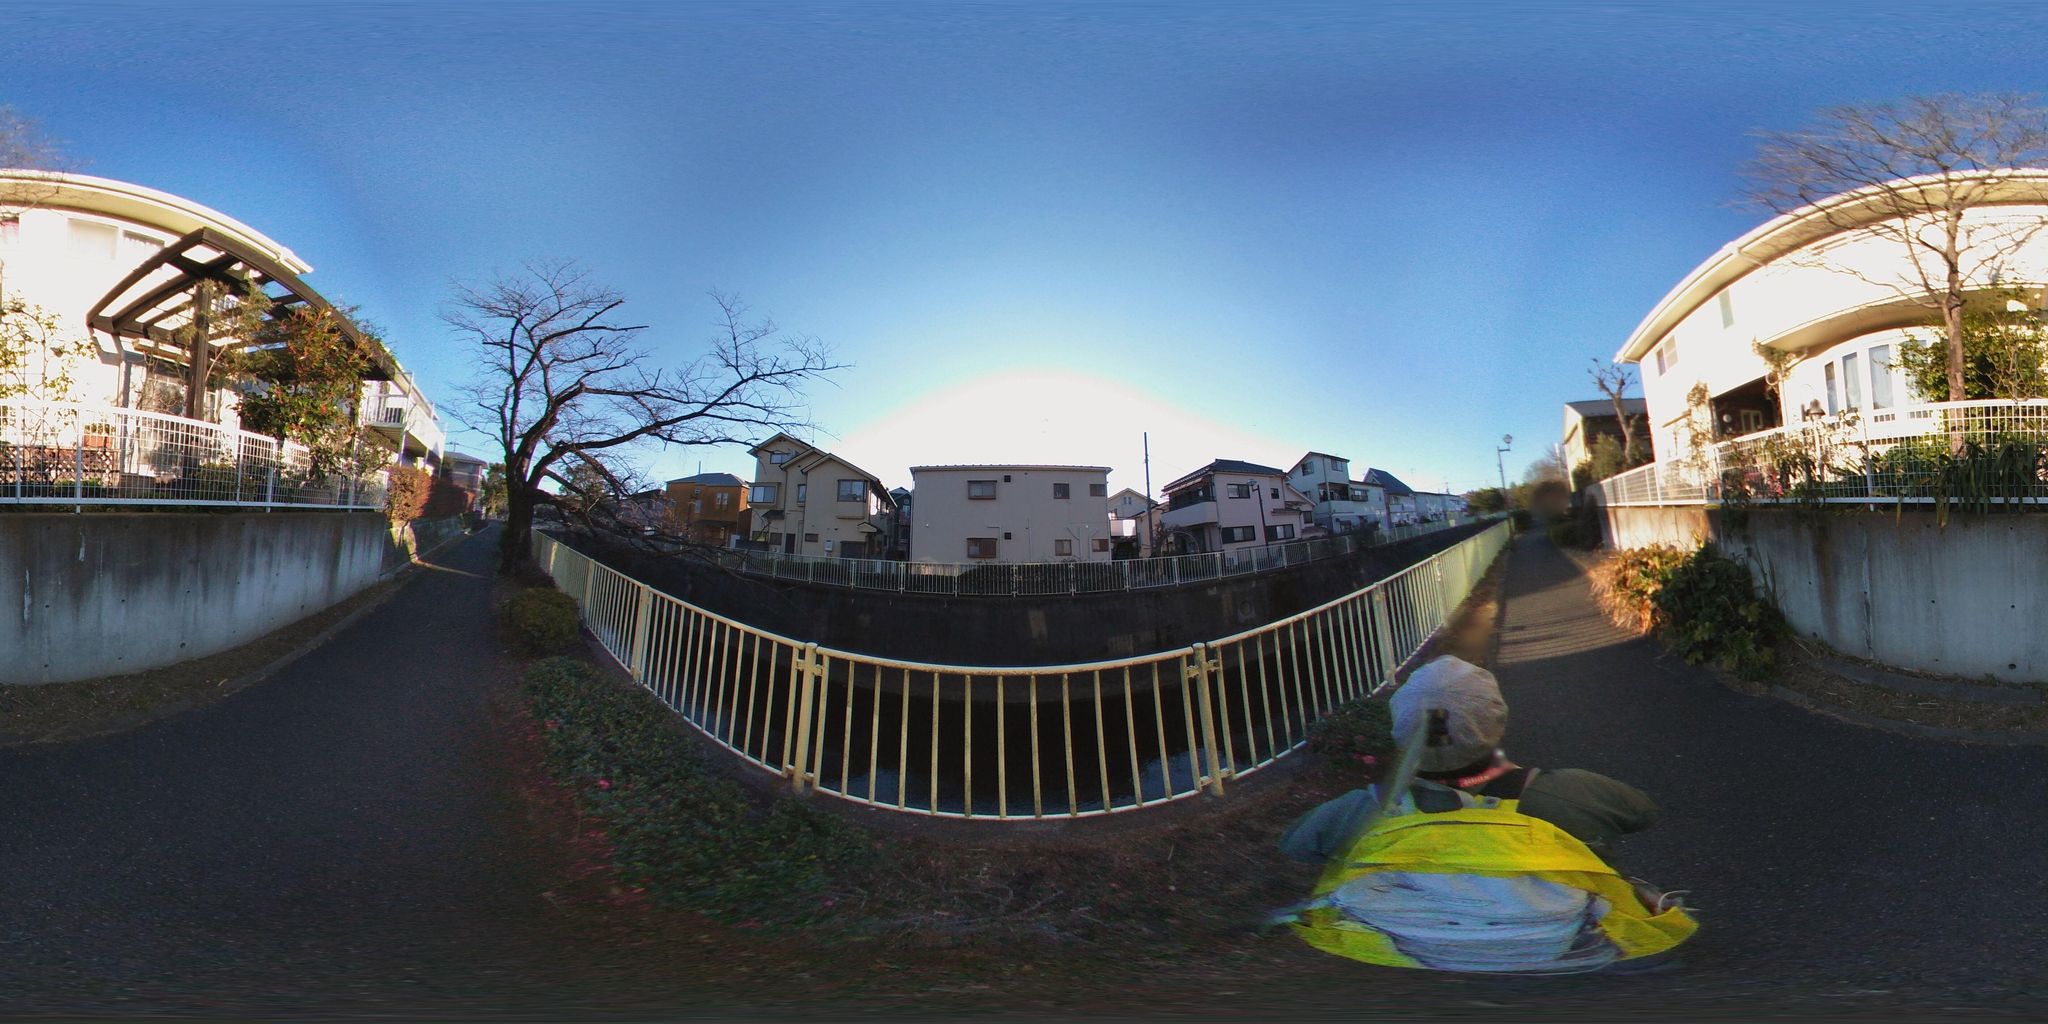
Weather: snowy
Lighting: day
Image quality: slightly poor
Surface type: walking surface
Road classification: footway
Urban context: urban centre
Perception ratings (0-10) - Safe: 1.84, Lively: 1.35, Beautiful: 1.99, Boring: 5.99, Depressing: 5.11, Wealthy: 3.51